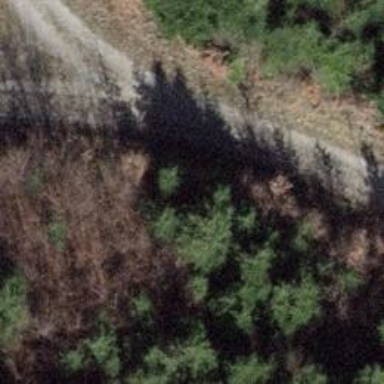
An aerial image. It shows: Gravel track with grade2 tracktype.